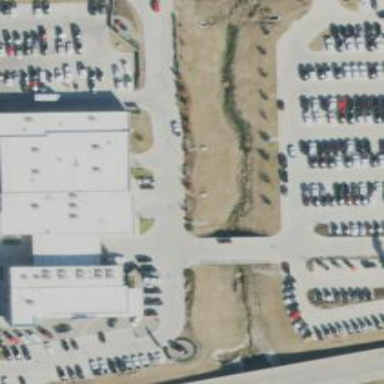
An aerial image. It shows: Building housing car shop.